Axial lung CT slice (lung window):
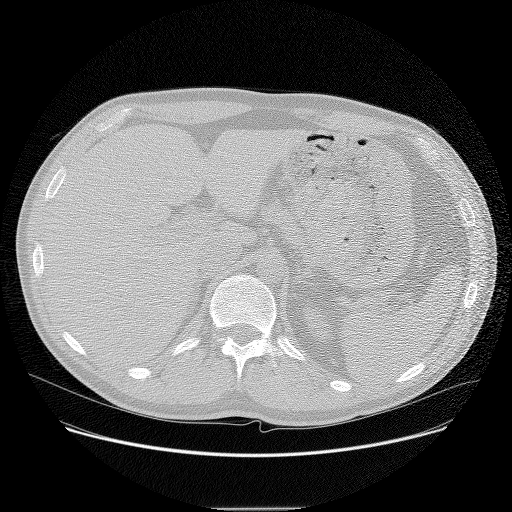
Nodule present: no